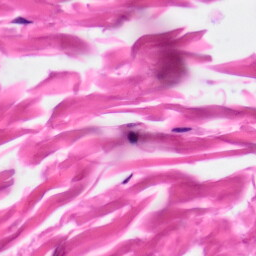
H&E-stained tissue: Skin